Field crop: tomato
Growth stage: 1
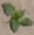
Species: solanum